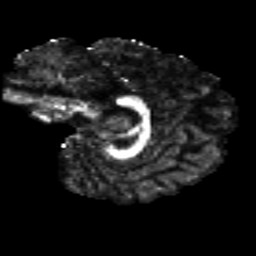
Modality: FA
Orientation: sagittal
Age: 18
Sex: female
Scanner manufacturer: siemens
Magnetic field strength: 3 T
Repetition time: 8.8 s
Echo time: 0.085 s